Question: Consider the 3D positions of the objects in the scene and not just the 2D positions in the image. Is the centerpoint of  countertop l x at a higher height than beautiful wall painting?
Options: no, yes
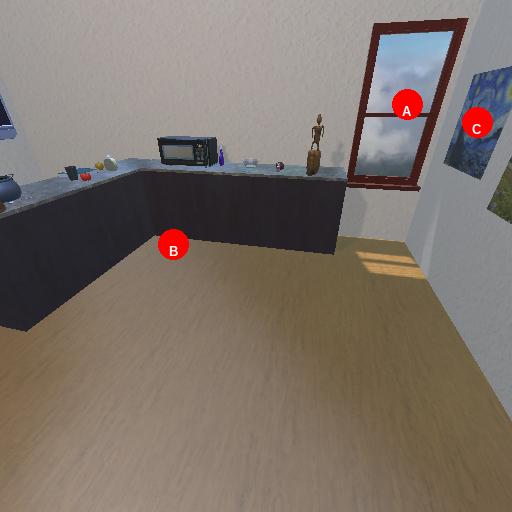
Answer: no